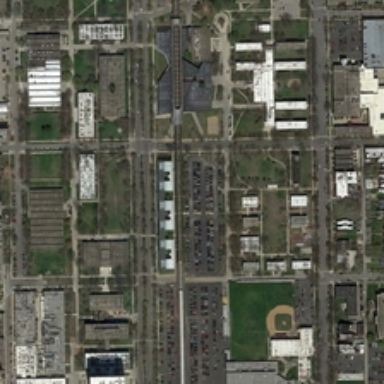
Parking lots and buildings are distributed to pieces of square lands .